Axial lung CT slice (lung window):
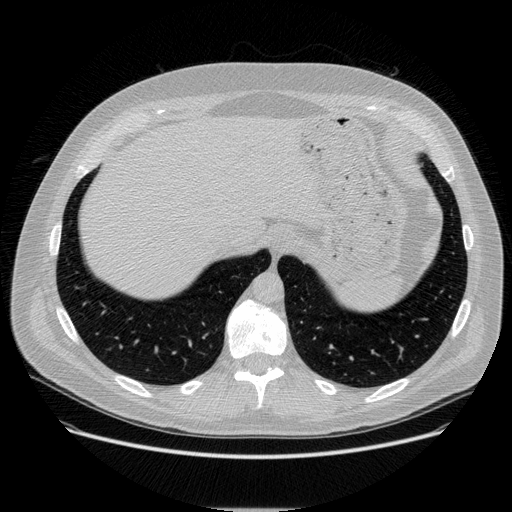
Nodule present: no